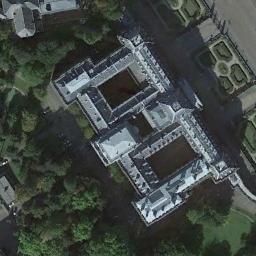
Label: palace